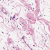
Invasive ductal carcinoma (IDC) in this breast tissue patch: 0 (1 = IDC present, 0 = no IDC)